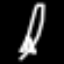
Label: The Eiffel Tower